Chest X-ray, PA view. Patient: 37 years old, sex M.
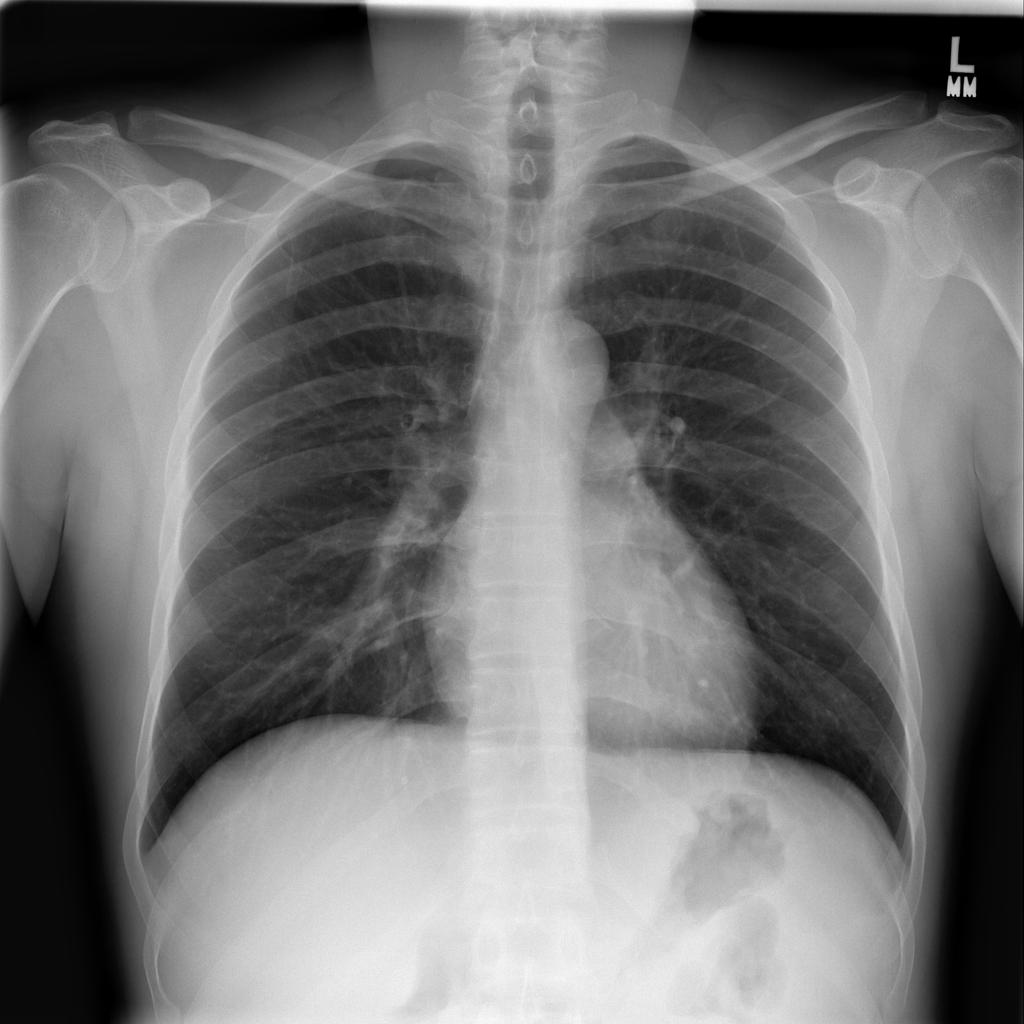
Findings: No Finding